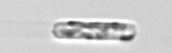
Label: Dactyliosolen_fragilissimus